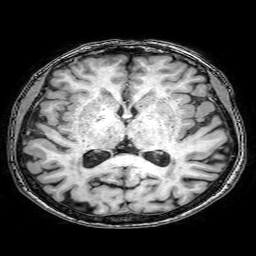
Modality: T1w
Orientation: coronal
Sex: female
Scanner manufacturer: philips
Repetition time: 0.008165 s
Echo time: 0.00374 s